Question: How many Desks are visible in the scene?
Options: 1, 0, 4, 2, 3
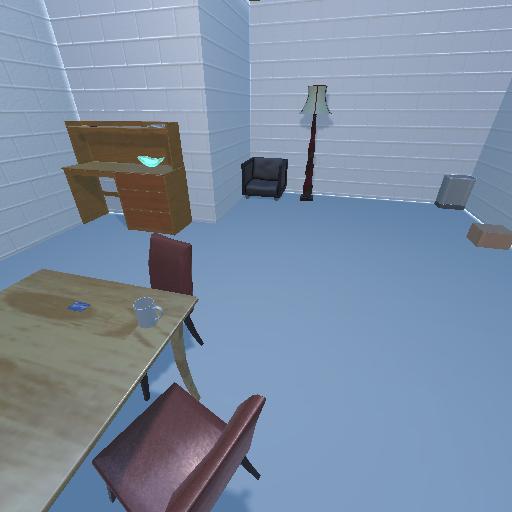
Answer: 1